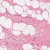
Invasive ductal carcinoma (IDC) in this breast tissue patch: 0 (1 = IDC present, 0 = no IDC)